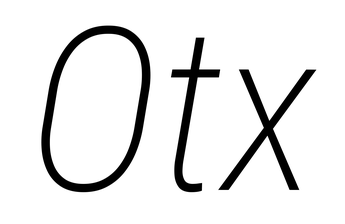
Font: Roboto-Italic_Condensed_ExtraLight_Italic